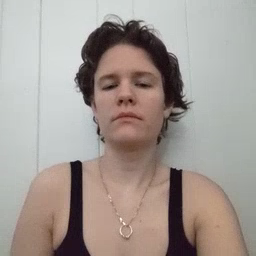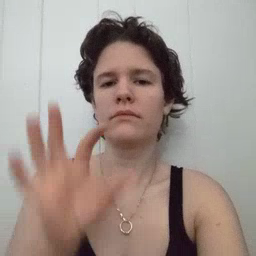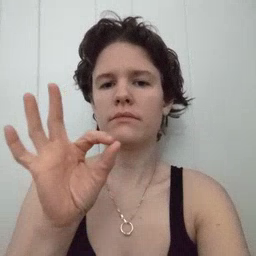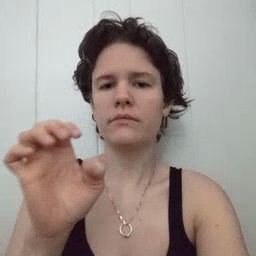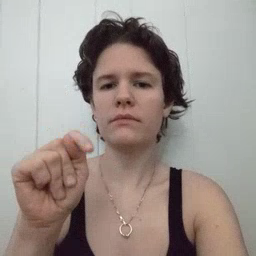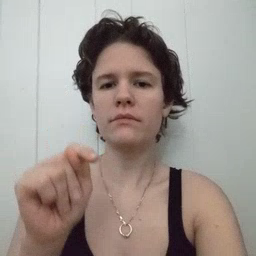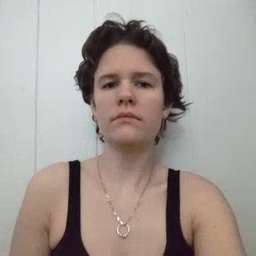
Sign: feet